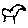
Label: bird